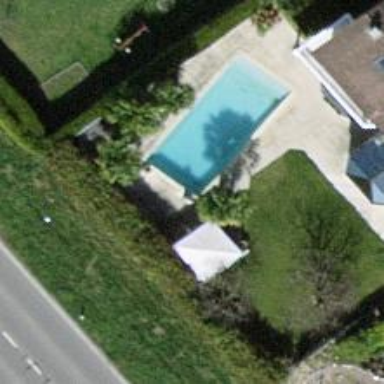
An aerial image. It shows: Swimming pool located in leisure land.